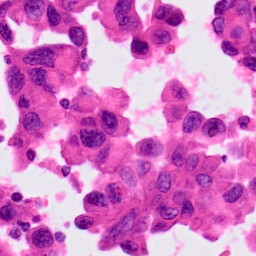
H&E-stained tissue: Lung